Aerial crown-view tile of a tropical tree (Barro Colorado Island, Panama), acquired 20250915:
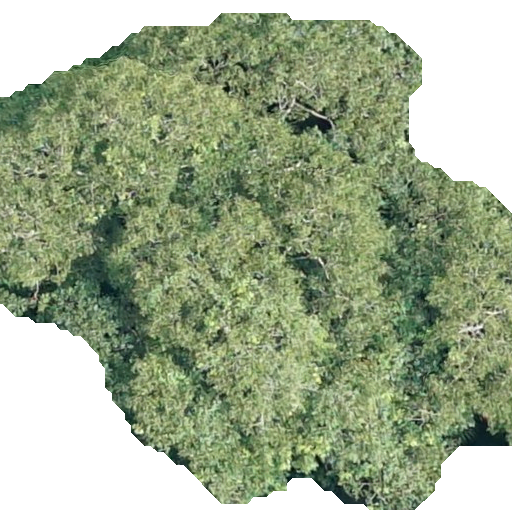
Species: Dipteryx oleifera
GBIF accepted scientific name: Dipteryx oleifera
Crown area: 308.048 m²